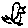
Label: bird